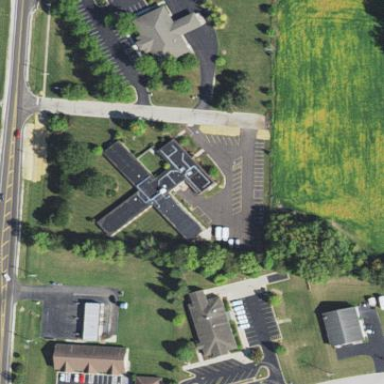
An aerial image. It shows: Nursing home.